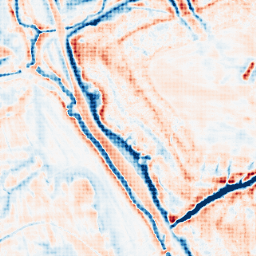
Category: edge_preserving
Decomposition family: bilateral
Decomposition parameters: d: 21
sigma_color: 100
sigma_space: 100
Upsampling method: sinc_hamming
Upsampling parameters: scale: 4
kernel_size: 4
Upsampling scale: 4